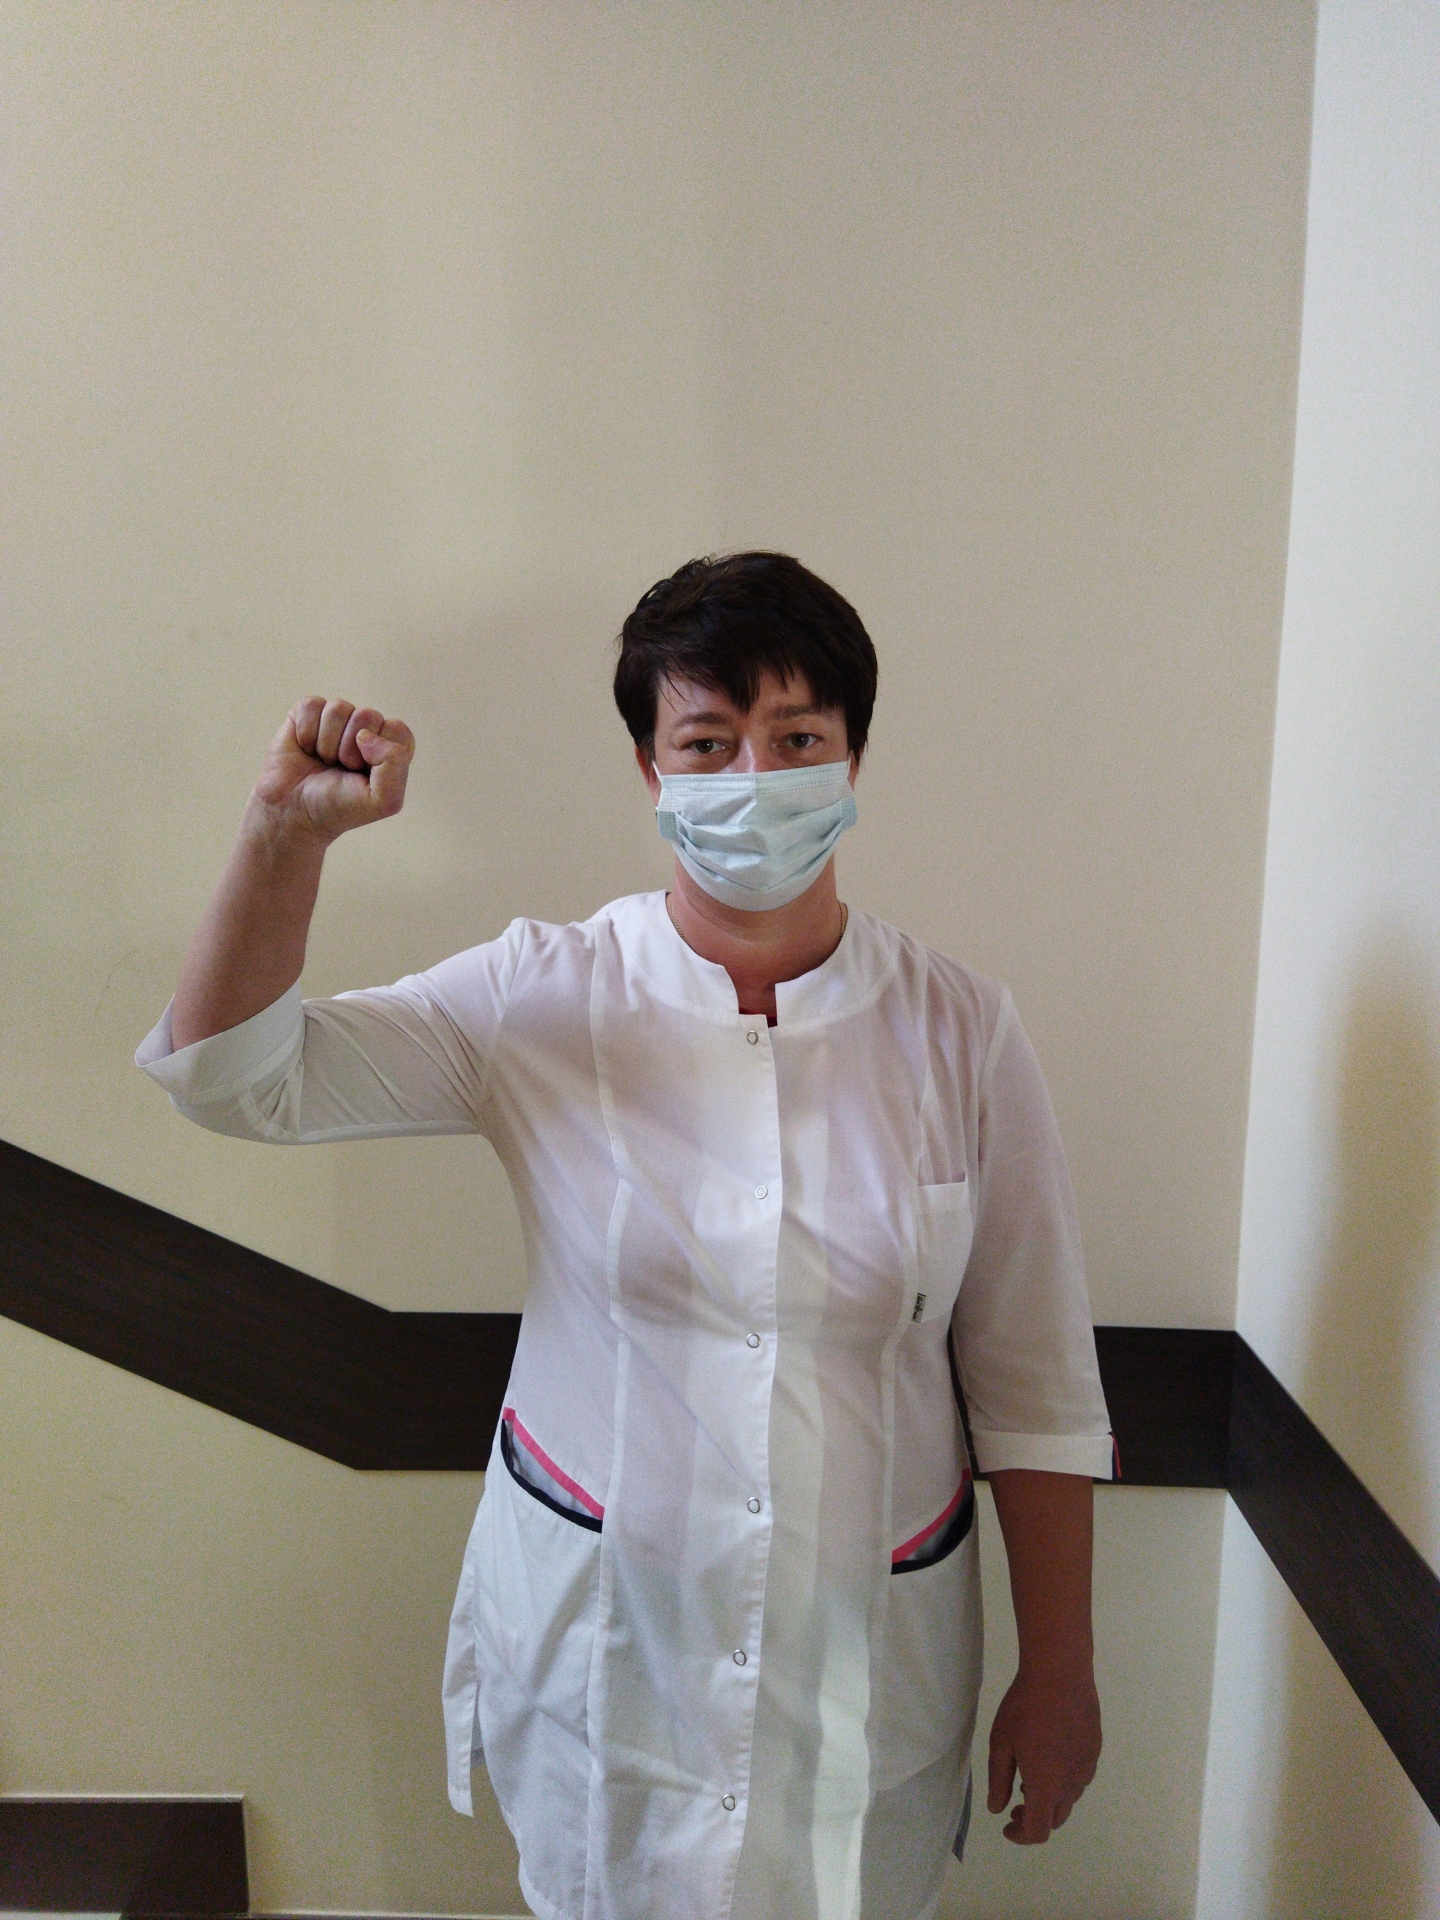
Label: clear